Question: I am using maven in eclipse (m2 eclipse)
When i execute mvn:install i want my jar(artifact) to be installed in the nexus repository which is located on the server(right now the installed jar is placed in the local system repository).. how can i do that ?

I even changed this to my local repository address
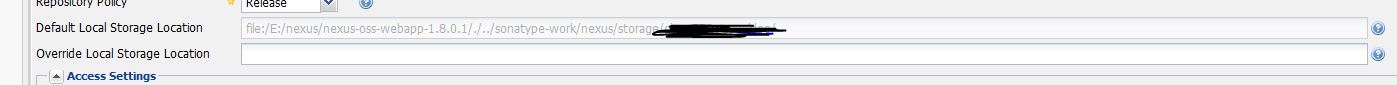
Answer: Typically, you'd use 'mvn deploy' to deploy to a non-local repository.
You will, of course, need to have the repo configured, either in your maven settings.xml or in the project POM.
As we always use the same internal repo, I've done this in the Maven settings.xml, more precisely, the "profiles" section.
Here is my config for reference:
'''
<profiles>
<profile>
<id>artifactory</id>
<repositories>
<repository>
<id>central</id>
<name>libs-releases</name>
<url>http://repo.example.com/libs-releases</url>
<snapshots>
<enabled>false</enabled>
</snapshots>
</repository>
<repository>
<id>snapshots</id>
<name>libs-snapshots</name>
<url>http://repo.example.com/libs-snapshots</url>
<snapshots />
</repository>
</repositories>
<pluginRepositories>
<pluginRepository>
<id>central</id>
<name>plugins-releases</name>
<url>http://repo.example.com/plugins-releases</url>
<snapshots><enabled>false</enabled></snapshots>
</pluginRepository>
</pluginRepositories>
</profile>
</profiles>
<activeProfiles>
<activeProfile>artifactory</activeProfile>
</activeProfiles>
'''